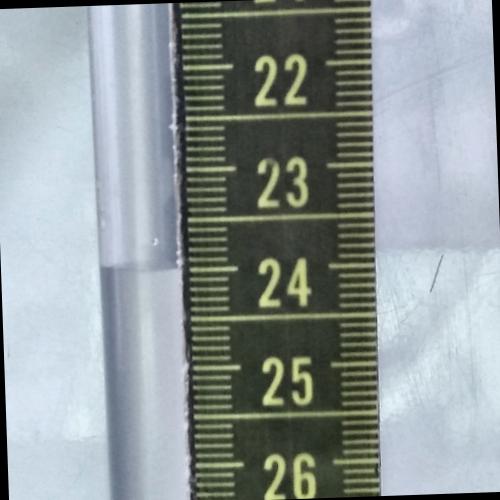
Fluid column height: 24.0 cm